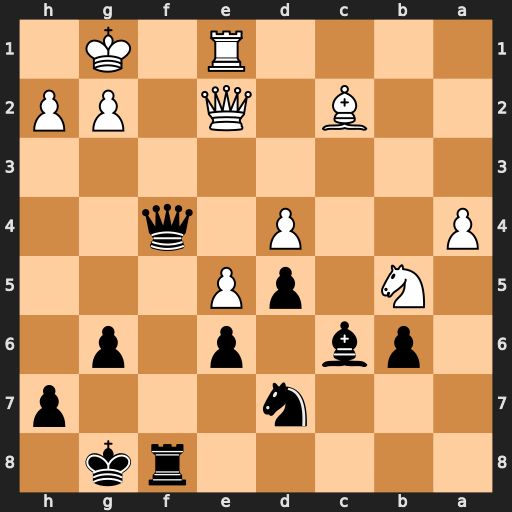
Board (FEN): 5rk1/3n3p/1pb1p1p1/1N1pP3/P2P1q2/8/2B1Q1PP/4R1K1
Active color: b
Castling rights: -
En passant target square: -
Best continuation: Bxb5 axb5 Qxd4+